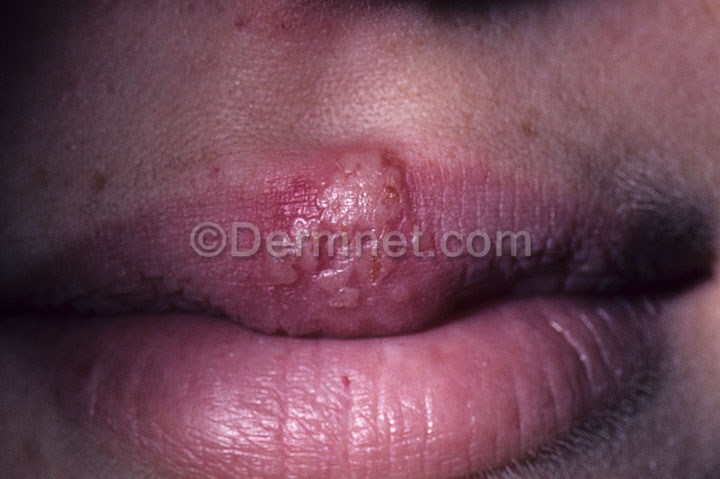
Disease: Warts Molluscum and other Viral Infections